Interaction volume radius: 5 \u00c5
Interaction volume height: 25 \u00c5
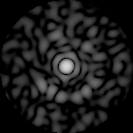
Disorder parameter: 0.8038